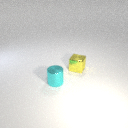
small yellow metal cube behind small cyan metal cylinder